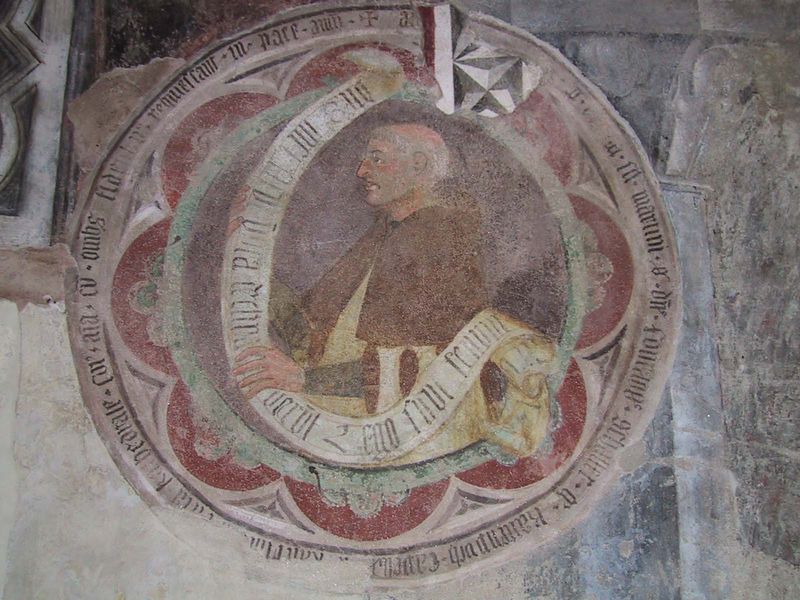
Titel: Fresko mit der Anbetung der Hl. Drei Könige, darunter gemalter Totenschild des Konrad Schaller (von 1413)
Standort: Brixen, Dom (EU - I - Südtirol)
Schlagwörter: mann, umhang, weiß, gelb, grün, braun, grau, schwarz, säule, rot, ornament, wand, architektur, band, blass, stein, geistlicher, gold, kutte, kreis, rund, schrift, banner, ornamente, seitenansicht, wandmalerei, schild, herrscher, halbglatze, pergament, wappen, mönch, fresko, wandbild, spruch, fresco, tonsur, latein, dominikaner, spruchband, schriftband, zyklus, schfift, vries, schruftband